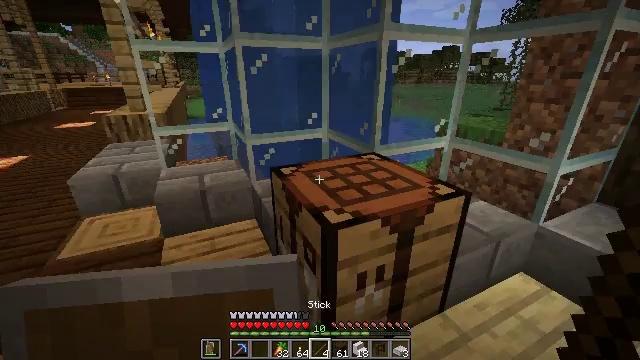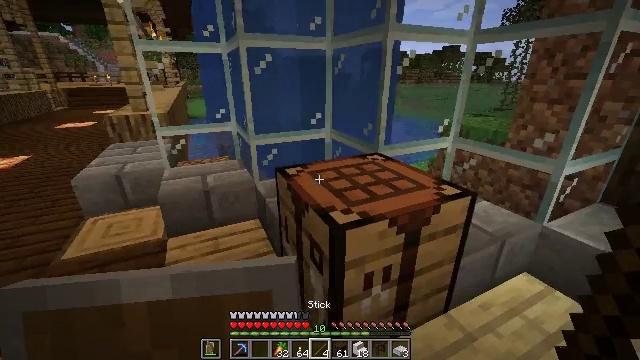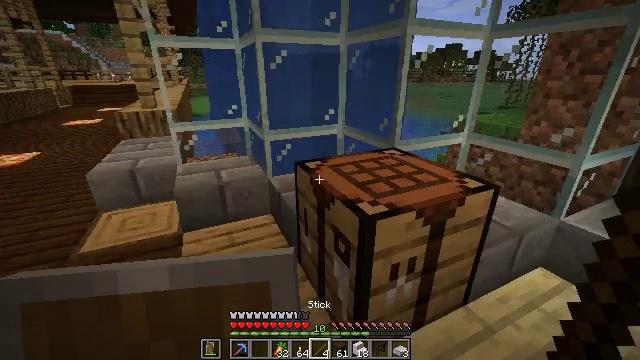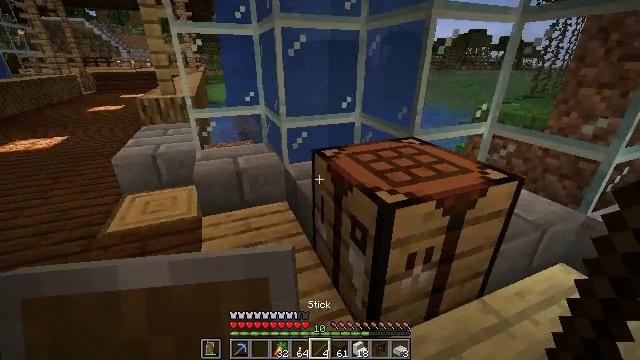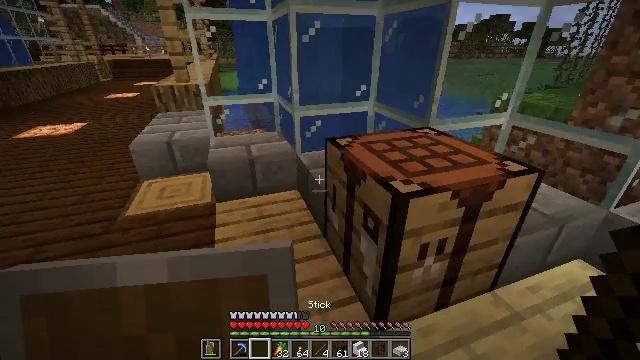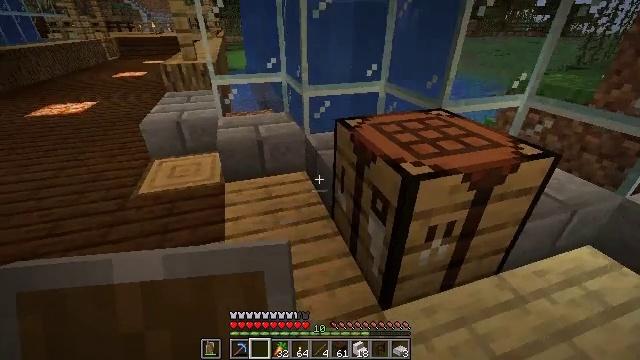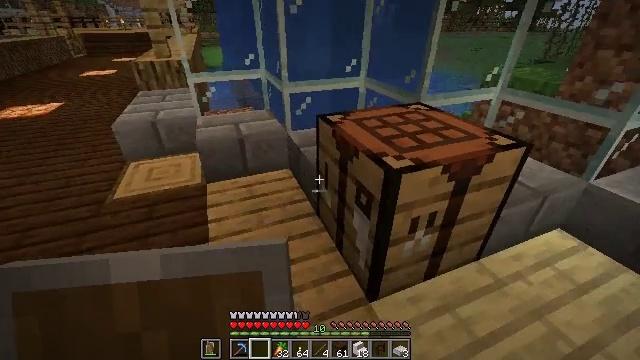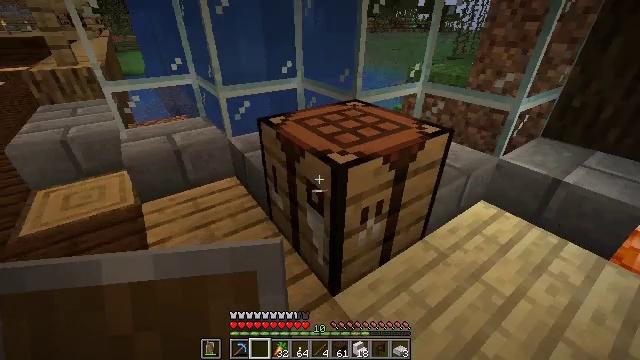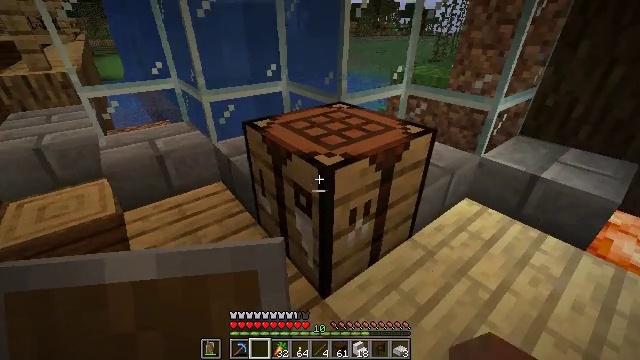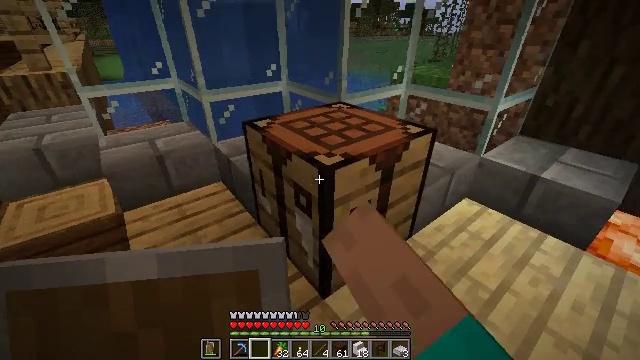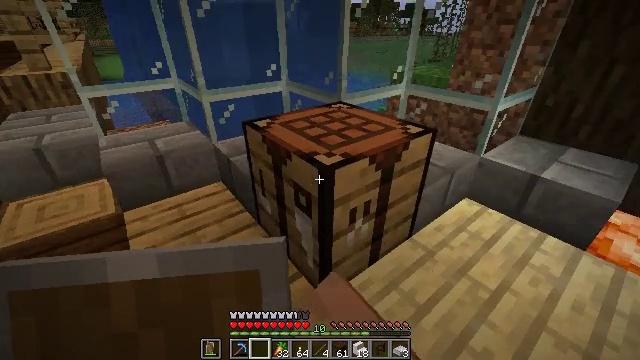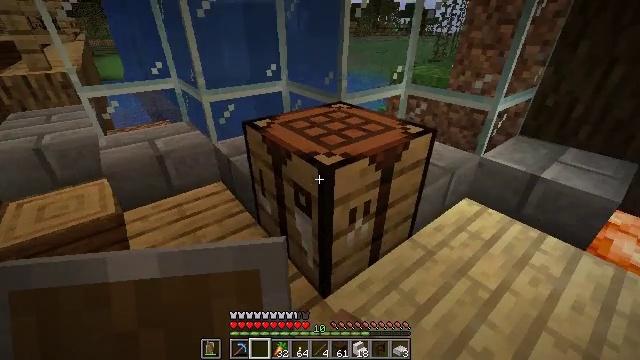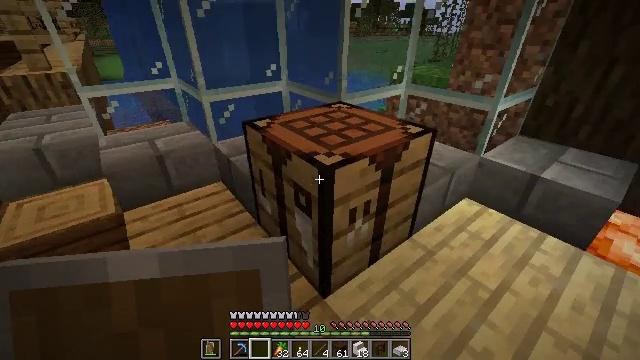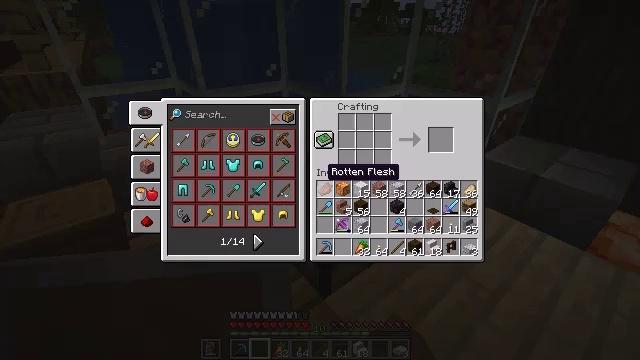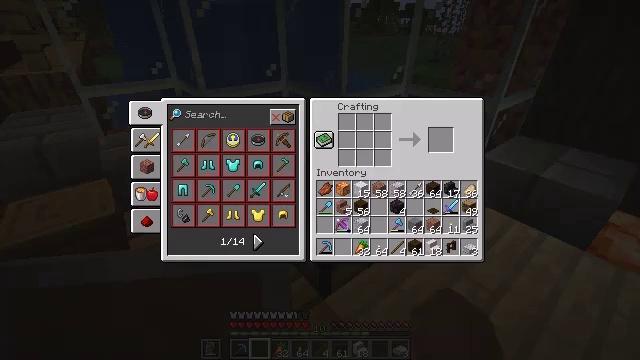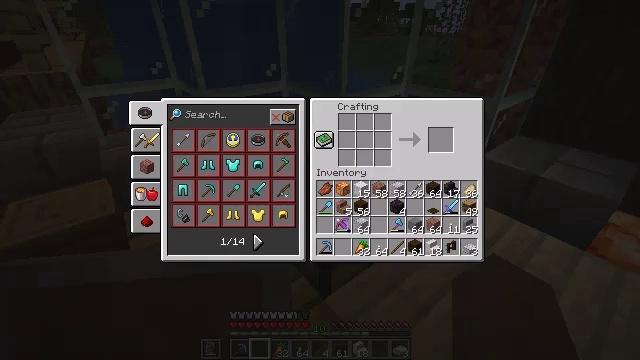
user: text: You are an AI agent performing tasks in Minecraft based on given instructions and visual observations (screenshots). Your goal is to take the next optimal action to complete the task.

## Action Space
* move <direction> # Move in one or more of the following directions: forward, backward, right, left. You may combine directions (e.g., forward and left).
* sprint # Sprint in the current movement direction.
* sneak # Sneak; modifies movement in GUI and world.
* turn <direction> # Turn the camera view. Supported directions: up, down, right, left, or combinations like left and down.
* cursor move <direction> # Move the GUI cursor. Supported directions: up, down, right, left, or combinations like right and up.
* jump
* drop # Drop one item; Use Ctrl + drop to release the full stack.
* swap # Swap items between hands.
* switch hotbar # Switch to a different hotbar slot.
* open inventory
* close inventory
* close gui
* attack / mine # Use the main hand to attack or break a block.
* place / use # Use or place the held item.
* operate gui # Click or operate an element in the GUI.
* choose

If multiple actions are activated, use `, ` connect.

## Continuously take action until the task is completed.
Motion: motion action
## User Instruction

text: Craft polished diorite slab using polished diorite in a crafting table.
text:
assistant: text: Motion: no_op
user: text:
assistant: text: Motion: no_op
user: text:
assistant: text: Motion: turn left and down
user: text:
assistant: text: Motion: turn left and down, switch to hotbar 2
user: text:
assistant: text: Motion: turn left and down, switch to hotbar 2
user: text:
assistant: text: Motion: turn right
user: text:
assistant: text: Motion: turn right
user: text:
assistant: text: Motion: turn right, use / place
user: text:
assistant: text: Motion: use / place
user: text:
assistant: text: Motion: use / place
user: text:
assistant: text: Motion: no_op
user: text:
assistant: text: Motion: no_op
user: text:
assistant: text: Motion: open gui
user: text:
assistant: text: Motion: no_op
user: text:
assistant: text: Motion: no_op
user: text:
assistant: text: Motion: no_op
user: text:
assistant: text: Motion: cursor move right
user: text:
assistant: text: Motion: cursor move right and down
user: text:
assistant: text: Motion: no_op
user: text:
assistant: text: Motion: no_op
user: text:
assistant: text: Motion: no_op
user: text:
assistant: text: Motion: cursor move left and up
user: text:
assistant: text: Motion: cursor move up
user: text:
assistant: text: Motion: no_op
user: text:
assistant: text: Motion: no_op
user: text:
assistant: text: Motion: no_op
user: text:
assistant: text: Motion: no_op
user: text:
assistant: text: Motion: no_op
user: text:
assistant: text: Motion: no_op
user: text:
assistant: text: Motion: operate gui